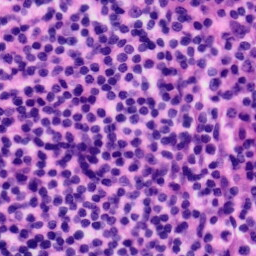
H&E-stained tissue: Tonsil